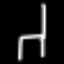
Label: chair